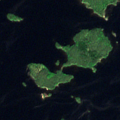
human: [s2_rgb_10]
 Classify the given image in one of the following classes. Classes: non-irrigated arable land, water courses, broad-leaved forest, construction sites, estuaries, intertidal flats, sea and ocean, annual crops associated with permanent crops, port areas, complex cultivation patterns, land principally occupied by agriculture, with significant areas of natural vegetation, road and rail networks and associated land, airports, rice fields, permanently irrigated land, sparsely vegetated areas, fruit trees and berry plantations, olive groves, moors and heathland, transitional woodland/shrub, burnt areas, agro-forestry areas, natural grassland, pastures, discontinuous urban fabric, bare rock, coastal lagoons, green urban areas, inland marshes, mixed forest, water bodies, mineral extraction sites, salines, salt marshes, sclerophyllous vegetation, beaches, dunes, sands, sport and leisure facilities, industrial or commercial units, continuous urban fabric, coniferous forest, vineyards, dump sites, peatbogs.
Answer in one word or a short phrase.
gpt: coniferous forest, water bodies